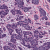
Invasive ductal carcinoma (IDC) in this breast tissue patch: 1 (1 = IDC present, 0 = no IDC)